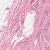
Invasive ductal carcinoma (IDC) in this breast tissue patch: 0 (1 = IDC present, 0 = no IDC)